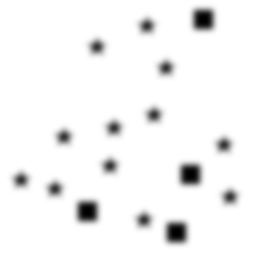
Squares: 4
Triangles: 0
Stars: 12
Total shapes: 16